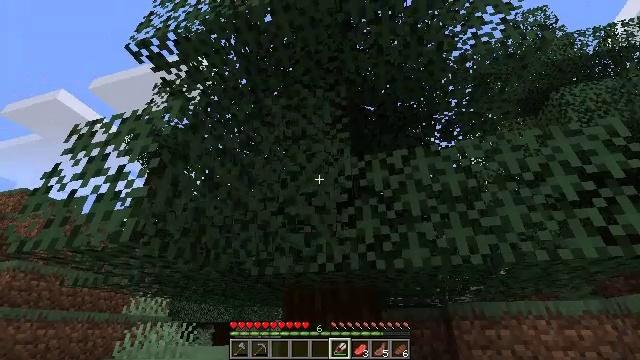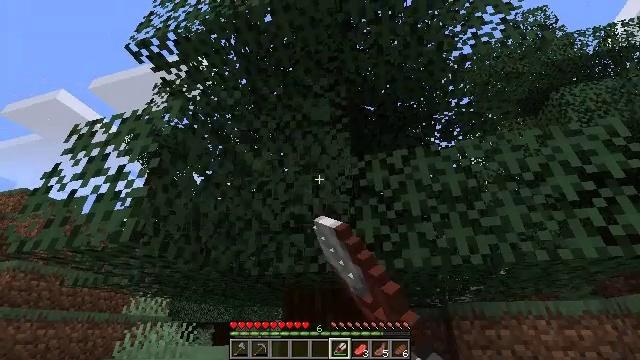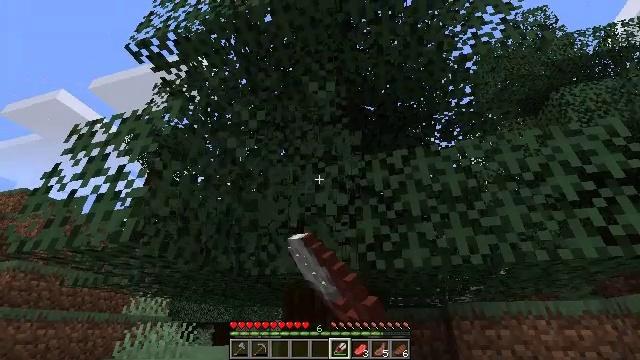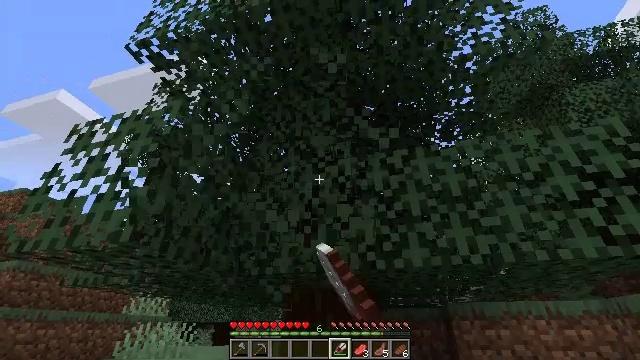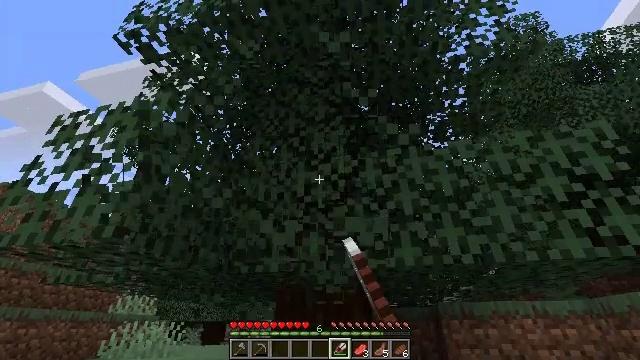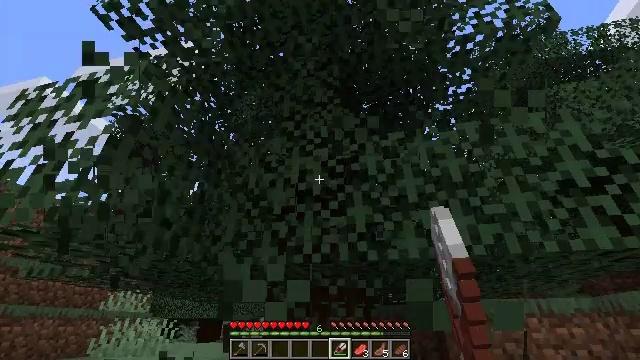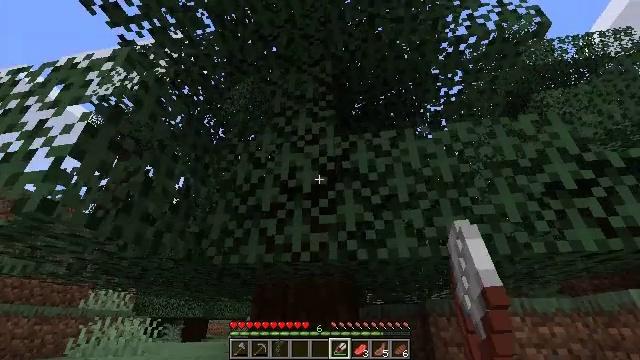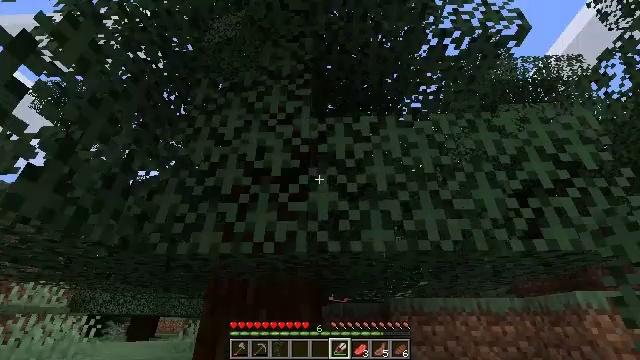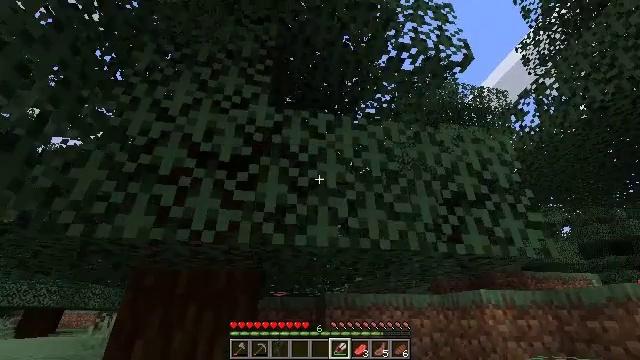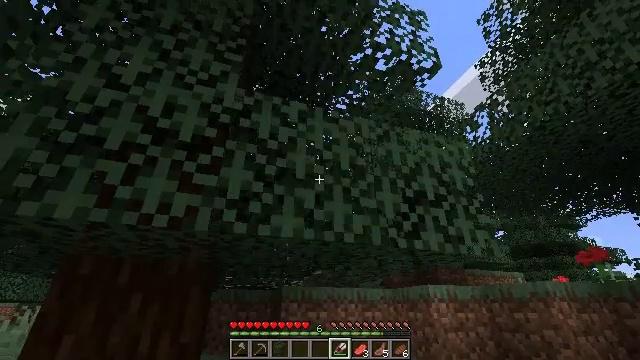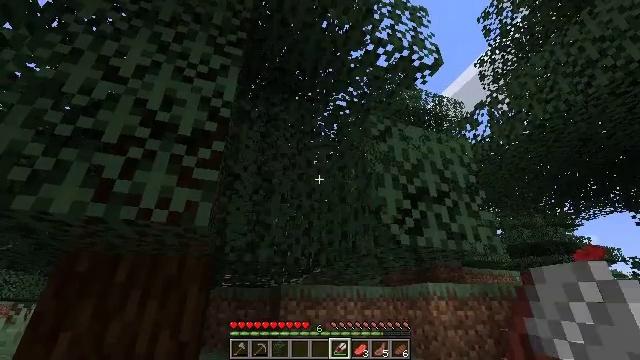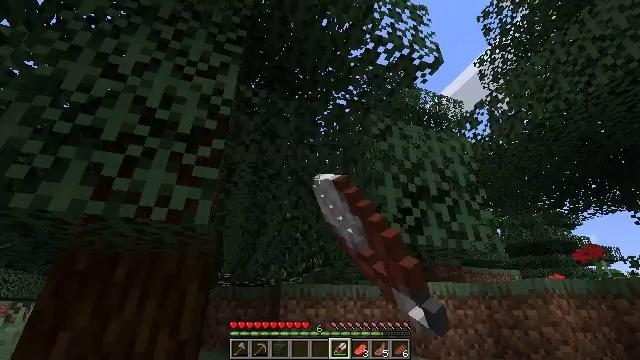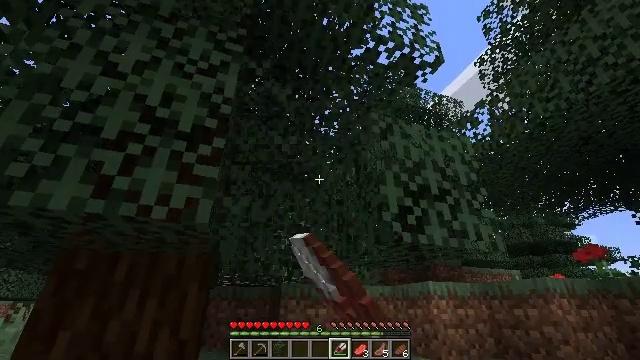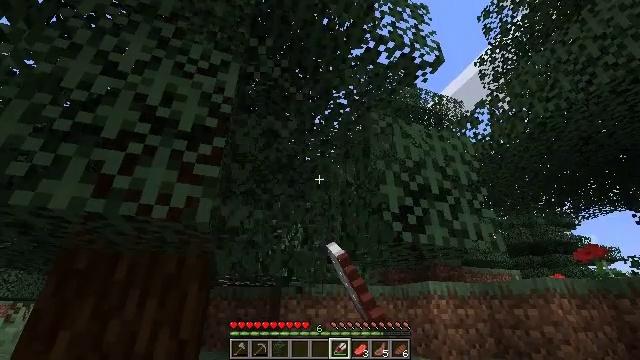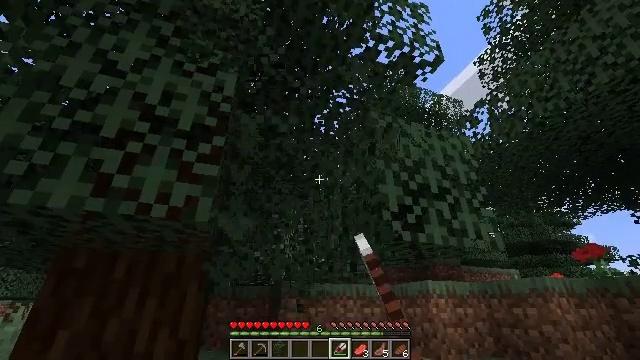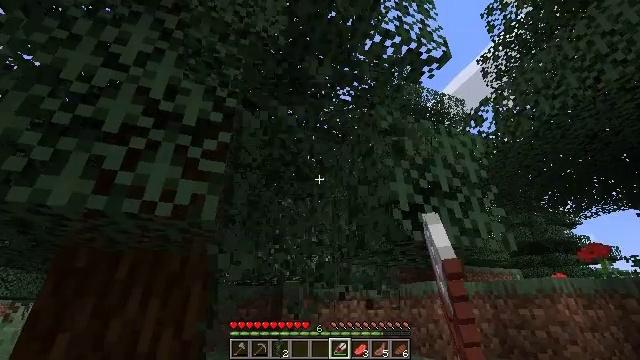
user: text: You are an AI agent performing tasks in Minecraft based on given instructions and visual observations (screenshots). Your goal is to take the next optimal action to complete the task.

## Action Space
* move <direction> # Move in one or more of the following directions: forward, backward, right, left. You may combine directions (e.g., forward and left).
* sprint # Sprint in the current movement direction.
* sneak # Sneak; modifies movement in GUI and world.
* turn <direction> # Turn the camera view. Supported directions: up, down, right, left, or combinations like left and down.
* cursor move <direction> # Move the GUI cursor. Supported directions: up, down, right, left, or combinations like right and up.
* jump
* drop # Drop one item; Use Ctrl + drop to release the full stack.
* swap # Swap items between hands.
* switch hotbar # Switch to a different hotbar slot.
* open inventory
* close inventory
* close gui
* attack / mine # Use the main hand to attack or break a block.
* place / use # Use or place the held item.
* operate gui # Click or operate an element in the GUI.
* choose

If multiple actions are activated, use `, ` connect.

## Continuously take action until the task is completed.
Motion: motion action
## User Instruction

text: Break the spruce leaves to clear the area.
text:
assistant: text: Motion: attack / mine
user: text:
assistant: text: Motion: attack / mine
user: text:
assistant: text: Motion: no_op
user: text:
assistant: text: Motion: move forward, turn right
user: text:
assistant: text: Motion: move forward
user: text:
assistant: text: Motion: move forward, turn right
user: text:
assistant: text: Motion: turn right
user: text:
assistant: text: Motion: turn right and down
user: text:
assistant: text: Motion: turn right and down
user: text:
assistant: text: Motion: attack / mine
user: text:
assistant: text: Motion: attack / mine
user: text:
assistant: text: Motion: attack / mine
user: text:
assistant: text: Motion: no_op
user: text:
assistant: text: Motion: no_op
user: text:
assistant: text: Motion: move forward and move left
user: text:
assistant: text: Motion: move forward and move left
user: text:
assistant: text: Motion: move forward, turn right
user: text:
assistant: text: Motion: turn right
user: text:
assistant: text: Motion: turn right
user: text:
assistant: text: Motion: attack / mine
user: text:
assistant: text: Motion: move forward and move right, attack / mine
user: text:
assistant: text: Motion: move forward and move right
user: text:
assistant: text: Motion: move forward and move right, turn left
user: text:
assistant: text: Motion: no_op
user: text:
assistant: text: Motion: no_op
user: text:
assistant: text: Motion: turn left
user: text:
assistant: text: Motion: turn left
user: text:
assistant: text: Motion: turn left
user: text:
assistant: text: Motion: turn left
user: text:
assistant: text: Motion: move forward and move right